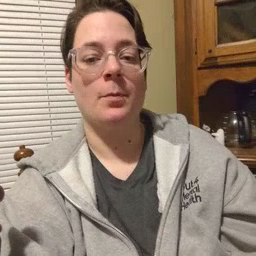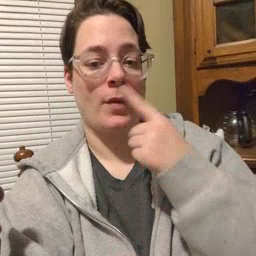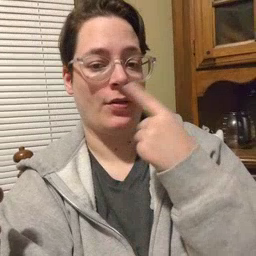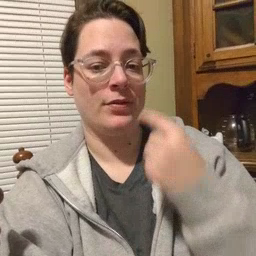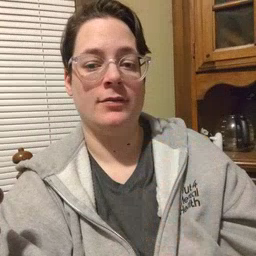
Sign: mouth